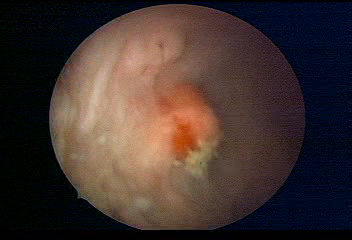
Modality: WLC
Class: Malignant
Subclass: HighGradePapillary
Lesion: L1
Stage: T1
Morphology: Papillary
Bladder cancer association: Yes
Annotated structures: Tumor